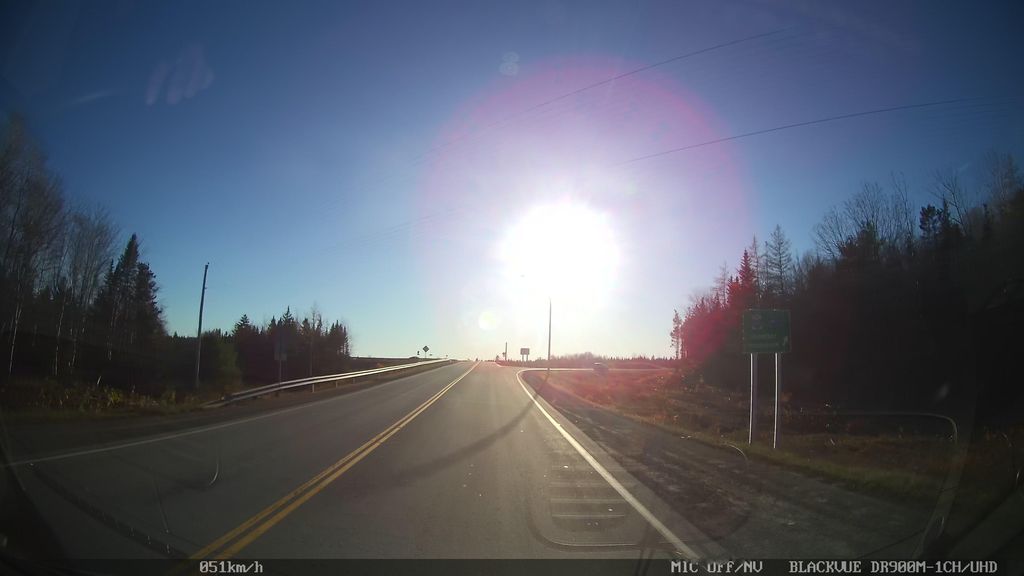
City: halifax